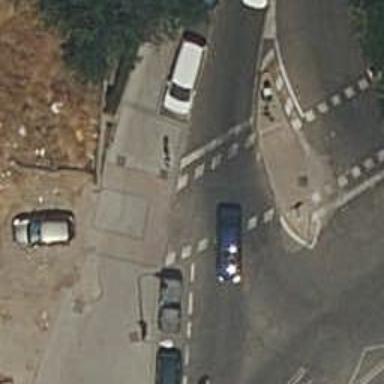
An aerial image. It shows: Road with traffic signals at the crossing.